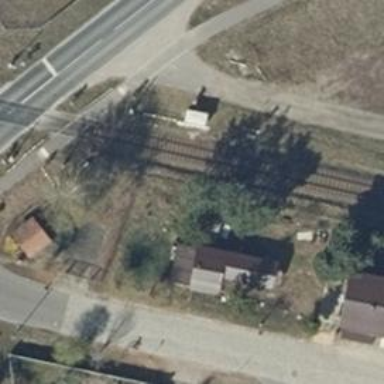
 with repeated signals along the railway line."